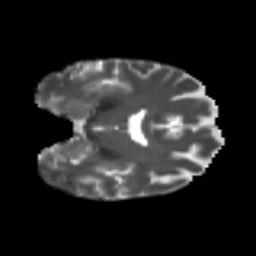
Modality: T2w
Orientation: coronal
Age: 56
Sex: female
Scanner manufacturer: ge
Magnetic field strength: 3 T
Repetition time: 7.8 s
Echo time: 0.0606 s